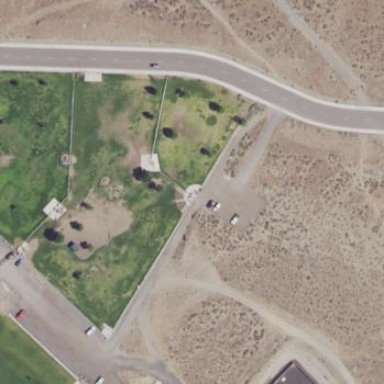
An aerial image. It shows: Dog park for leisure land.